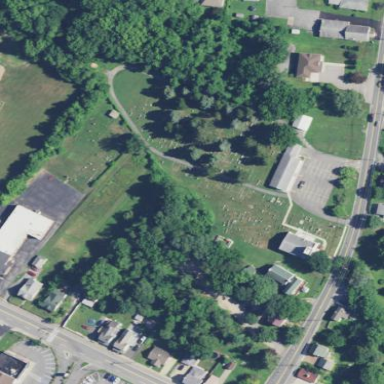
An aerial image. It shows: Cemetery.